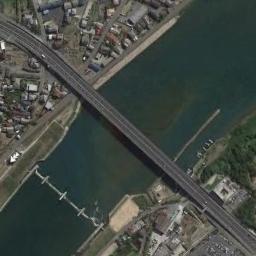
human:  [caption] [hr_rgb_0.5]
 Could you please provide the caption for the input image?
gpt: A bridge built on a dark green river and some buildings arranged neatly on both sides of the river .

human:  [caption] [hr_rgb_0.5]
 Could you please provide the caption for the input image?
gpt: A bridge connects the land on both sides of the turquoise water  There is a parallel strip-shaped dam next to the bridge  There are many buildings and roads on the land .

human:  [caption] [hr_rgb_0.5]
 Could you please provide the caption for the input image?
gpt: The banks of the river are densely forested and the water is blue .

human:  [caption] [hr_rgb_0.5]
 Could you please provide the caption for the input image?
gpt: There is a bridge over the river between many buildings .

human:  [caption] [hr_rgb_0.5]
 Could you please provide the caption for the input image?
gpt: Many buildings are at either end of the bridge .